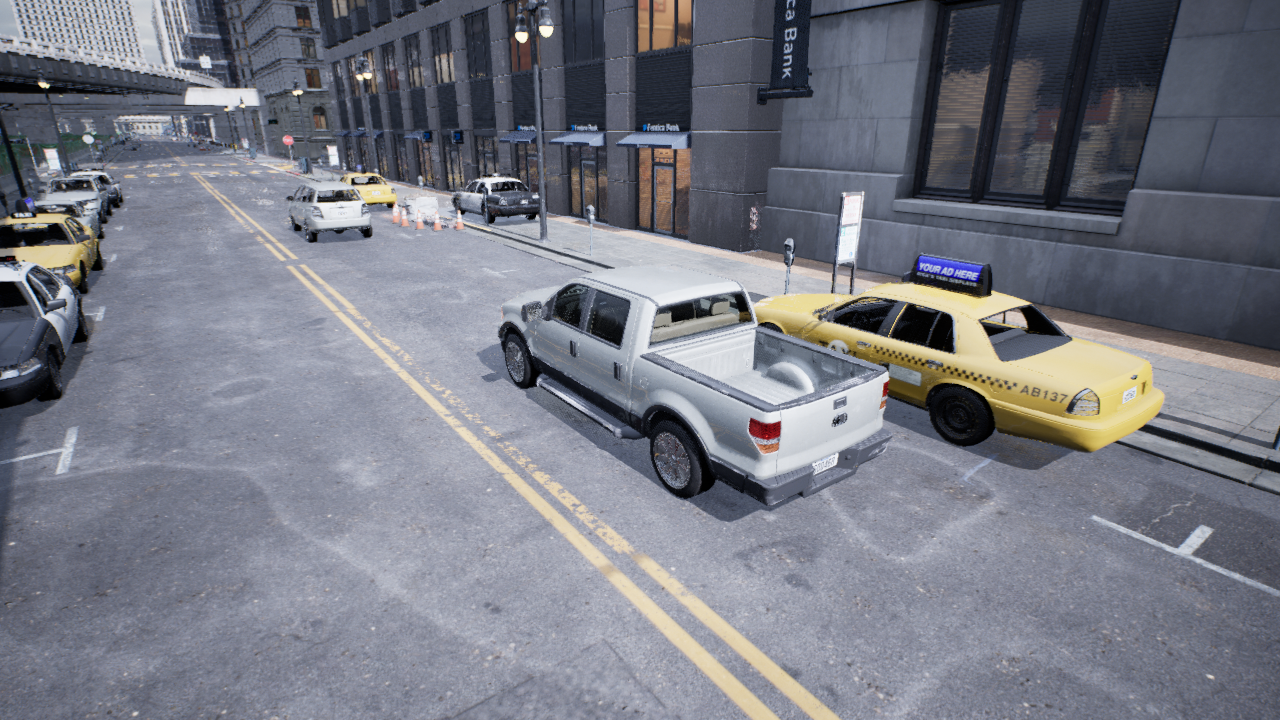
Venue: downtown
Lighting: overcast
Vehicle rig: pickup